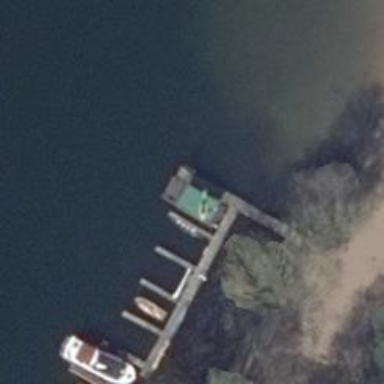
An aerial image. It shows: Man-made pier.